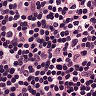
Metastatic tissue present: no